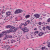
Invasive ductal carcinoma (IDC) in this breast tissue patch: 0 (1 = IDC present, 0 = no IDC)